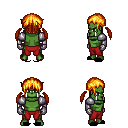
a pixel art fantasy rpg character, male body template, orc, green skin, steel arm armor, red pants, light blonde twin-tailed hairstyle, metal gloves, black slippers, four views (front, back, left, right), 2x2 character sprite sheet, small pixel art, hard edges, no anti-aliasing